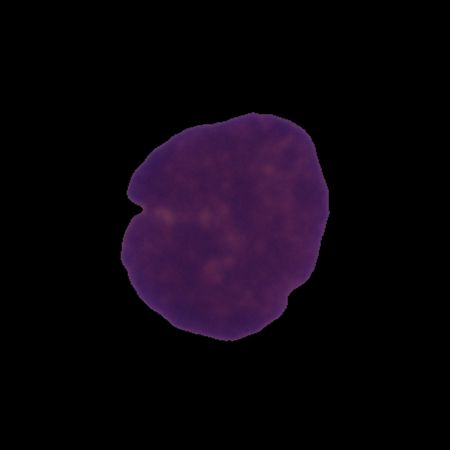
Label: cancer